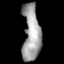
Tissue: lung
Cell type: Epithelial cells
Senescence score: 0.195
Nuclear area (px): 977
Mean DAPI intensity: 158.177